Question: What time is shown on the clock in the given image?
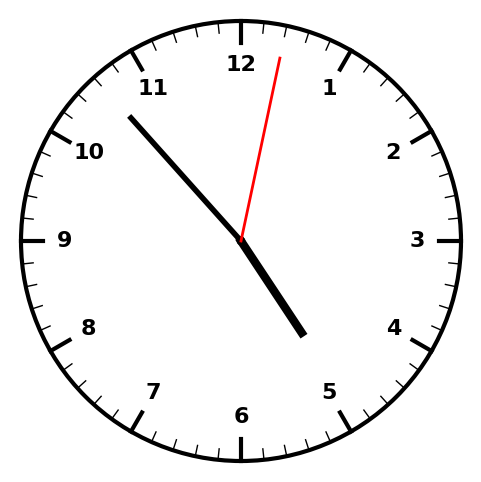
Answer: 04:53:02